Aerial crown-view tile of a tropical tree (Barro Colorado Island, Panama), acquired 20240918:
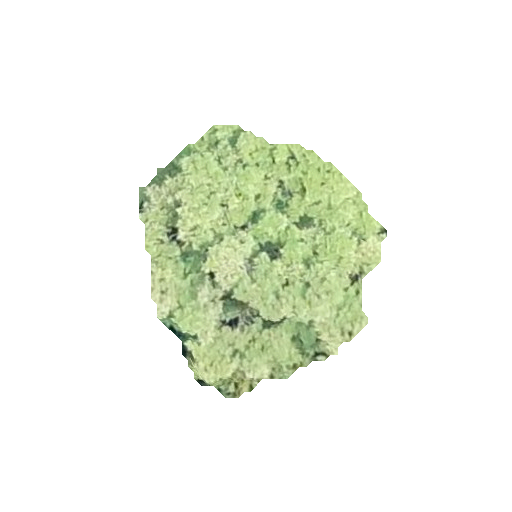
Species: Tabebuia rosea
GBIF accepted scientific name: Tabebuia rosea
Crown area: 72.895 m²